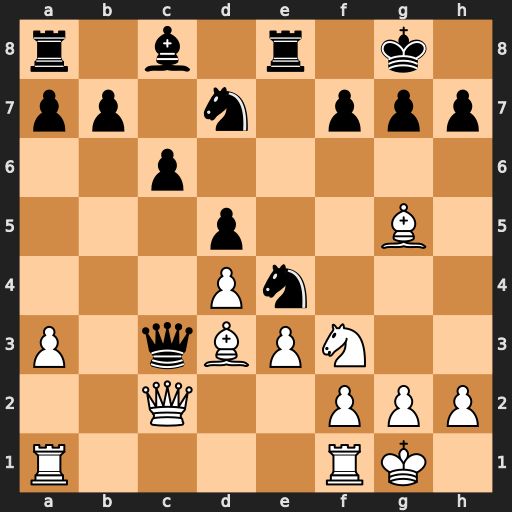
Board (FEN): r1b1r1k1/pp1n1ppp/2p5/3p2B1/3Pn3/P1qBPN2/2Q2PPP/R4RK1
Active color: w
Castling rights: -
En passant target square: -
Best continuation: Bxe4 Qxc2 Bxc2